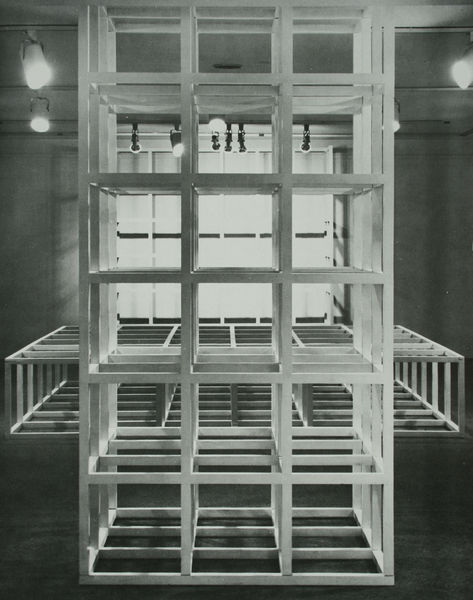
Titel: Double Modular Cube
Künstler: Sol Lewitt
Schlagwörter: schatten, fenster, glas, holz, lampe, lampen, licht, raum, weiss, zimmer, gitter, leuchte, schrank, scheinwerfer, metall, gestell, plastik, foto, birne, kreuz, form, würfel, kasten, ausstellung, stall, kühl, käfig, objekt, lewitt, quadrat, kuben, installation, minimal, minimal art, installation konstruktion, soll lewitt